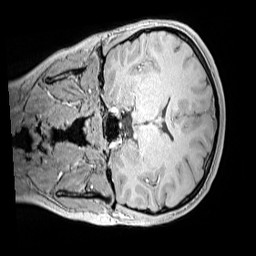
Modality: MP2RAGE
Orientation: coronal
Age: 12
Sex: female
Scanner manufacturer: siemens
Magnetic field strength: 3 T
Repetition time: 4 s
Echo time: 0.00299 s